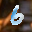
Label: 6